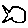
Label: fish